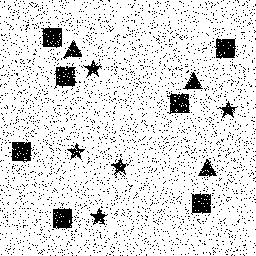
Squares: 7
Triangles: 3
Stars: 5
Total shapes: 15